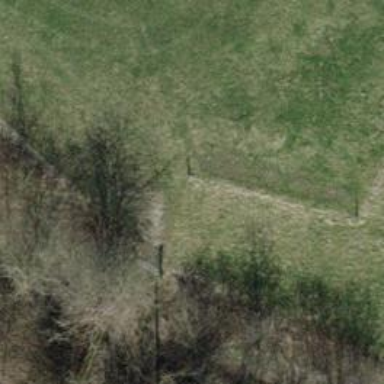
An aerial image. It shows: Gate.